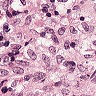
Metastatic tissue present: no